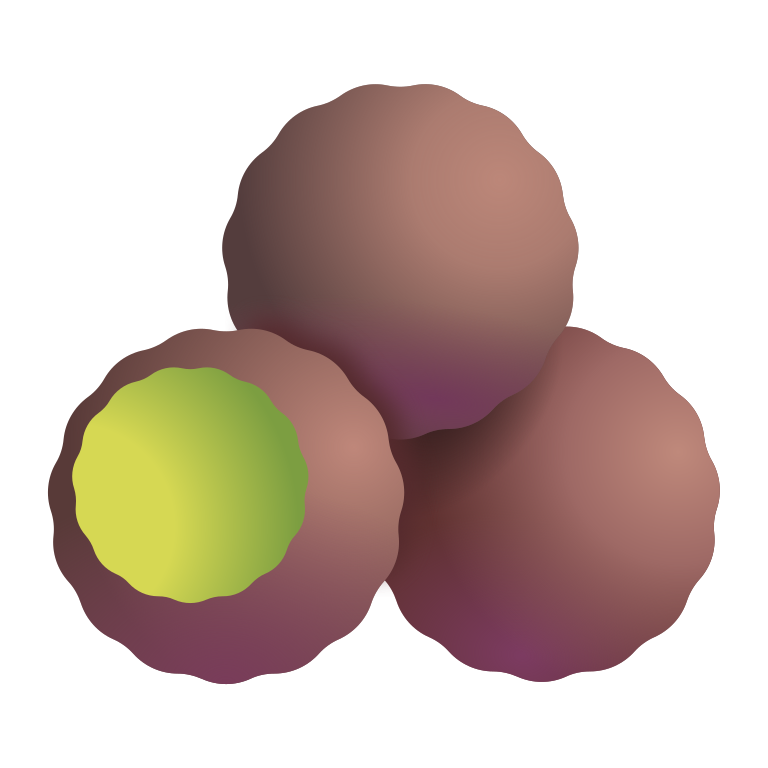
falafel color